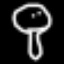
Label: mushroom